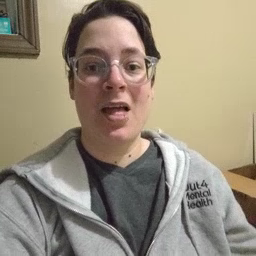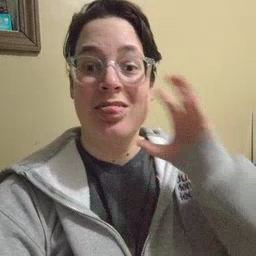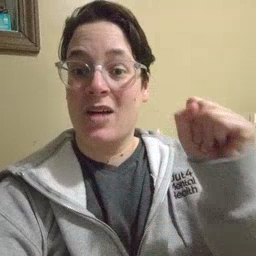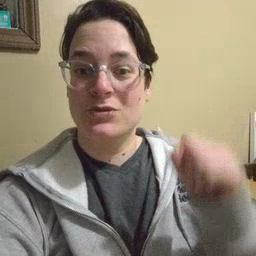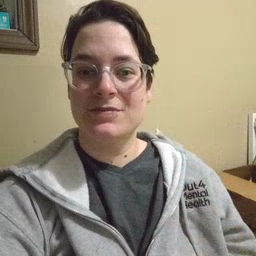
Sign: loud